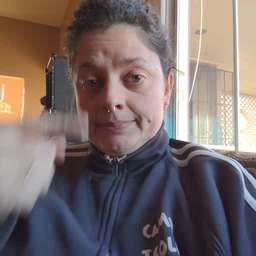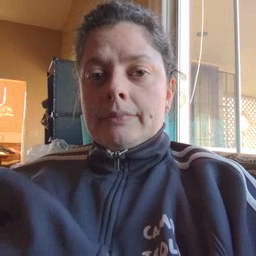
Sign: hate